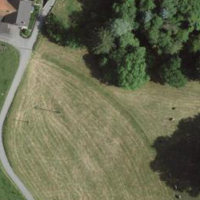
EUNIS habitat code: 52
Species observed at this site:
Epipactis atrorubens